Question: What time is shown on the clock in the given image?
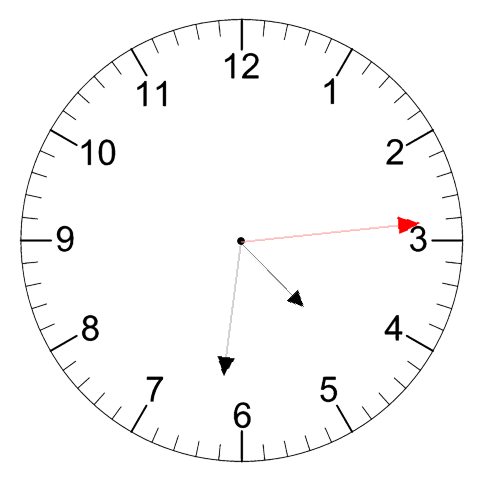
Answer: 04:31:14